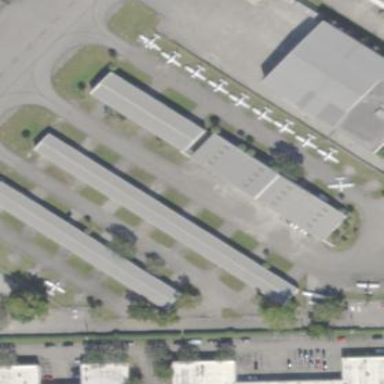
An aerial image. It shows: Hangar building at the airport.